Question: I'm not sure if this is the right 'Stack Exchange' site to ask good name for bars in Gantt Chart.

'''
public class GanttChartData
{
public ICollection<GanttBarData> BarCollection { get; set; }
}
public class GanttBarData
{
public string Name { get; set; }
public double Length { get; set; }
}
'''
Should I use 'Length' or 'Width' to represent length of a bar? I know it would be horizontal bar always.
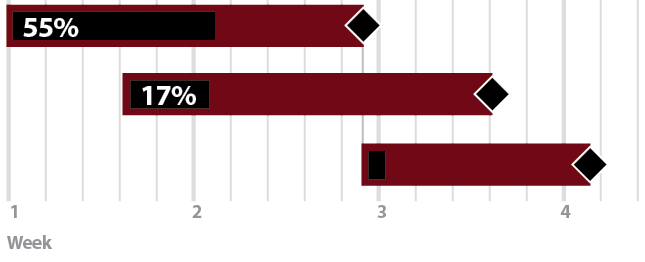
Answer: As <URL> states:
> In geometric measurements, length is the longest dimension of an
object.
Hence your choice of BarLength is correct as the horizontal length is (almost!) always going to be the longest dimension of a bar in your chart.